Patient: sex M, age 80
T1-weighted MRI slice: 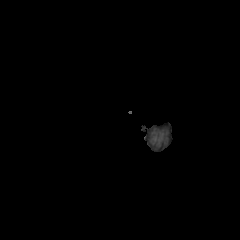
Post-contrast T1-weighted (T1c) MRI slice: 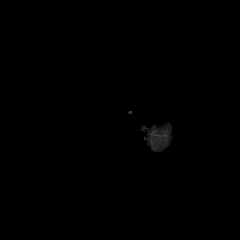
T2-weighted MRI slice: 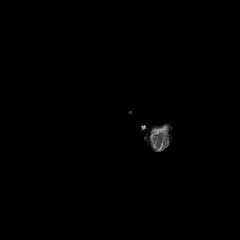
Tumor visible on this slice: no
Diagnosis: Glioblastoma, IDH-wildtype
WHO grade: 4